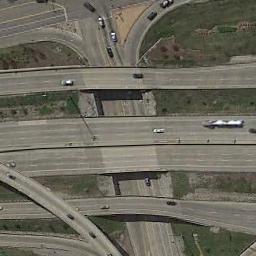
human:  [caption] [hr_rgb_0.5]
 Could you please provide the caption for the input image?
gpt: The overpass is over the roads on the lawn .

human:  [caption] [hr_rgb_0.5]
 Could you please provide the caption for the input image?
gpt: An overpass is above the road .

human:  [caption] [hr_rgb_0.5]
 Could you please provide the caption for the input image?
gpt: The overpass is next to the grass with some cars .

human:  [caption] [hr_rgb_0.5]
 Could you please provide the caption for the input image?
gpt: There are several cars on the overpass .

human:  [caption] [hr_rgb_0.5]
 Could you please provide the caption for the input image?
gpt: There are green meadows beneath the overpass .